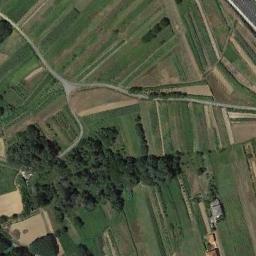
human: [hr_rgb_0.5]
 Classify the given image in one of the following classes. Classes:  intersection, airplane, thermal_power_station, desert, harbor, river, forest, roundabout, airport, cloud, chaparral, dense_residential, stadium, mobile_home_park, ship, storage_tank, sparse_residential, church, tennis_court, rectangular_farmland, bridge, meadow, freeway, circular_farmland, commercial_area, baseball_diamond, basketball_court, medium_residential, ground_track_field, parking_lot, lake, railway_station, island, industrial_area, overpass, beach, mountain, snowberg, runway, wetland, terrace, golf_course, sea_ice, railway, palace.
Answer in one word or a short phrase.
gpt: rectangular_farmland